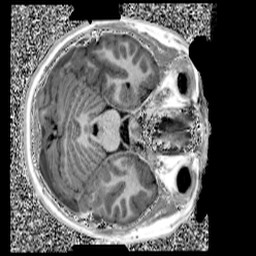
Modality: UNIT1
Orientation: axial
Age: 11
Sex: female
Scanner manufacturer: siemens
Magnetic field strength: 3 T
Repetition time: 4 s
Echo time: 0.00303 s